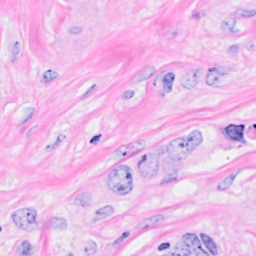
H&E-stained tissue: Breast